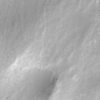
Label: not_dusty